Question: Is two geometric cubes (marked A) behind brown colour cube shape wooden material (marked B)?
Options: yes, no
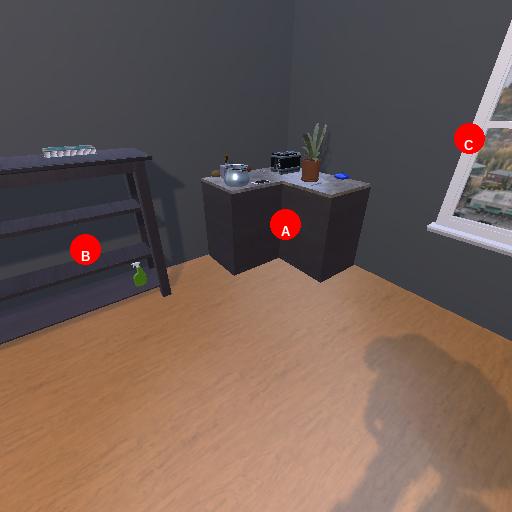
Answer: yes